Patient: sex F, age 58
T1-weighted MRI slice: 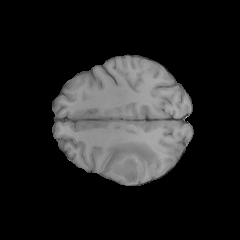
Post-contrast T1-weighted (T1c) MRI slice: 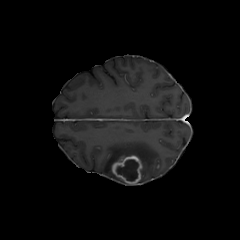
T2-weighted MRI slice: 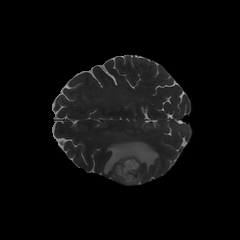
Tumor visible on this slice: yes
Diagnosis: Glioblastoma, IDH-wildtype
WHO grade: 4